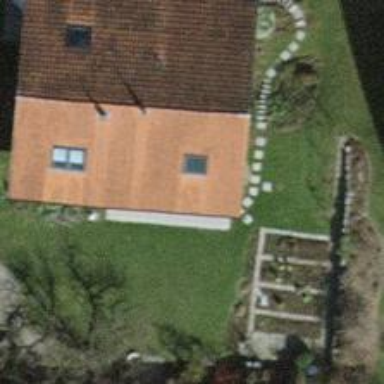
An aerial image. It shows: Detached building.